Field crop: maize
Growth stage: 1
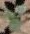
Species: datura